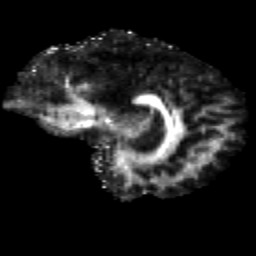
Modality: FA
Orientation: sagittal
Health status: healthy
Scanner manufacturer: siemens
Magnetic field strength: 3 T
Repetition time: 12 s
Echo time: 0.092 s